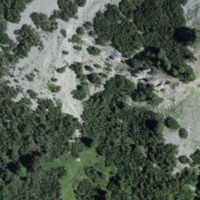
EUNIS habitat code: 31
Species observed at this site:
Astragalus australis